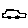
Label: car